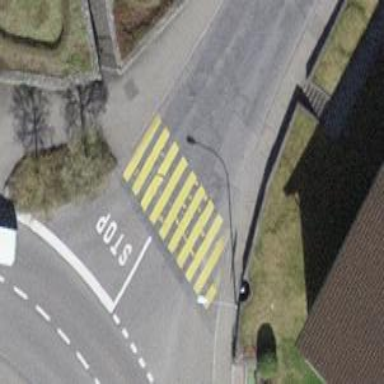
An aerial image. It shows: Uncontrolled zebra crossing.